Question: I have PrimeNg and Angular Materials buttons on the same td. I am trying to resize my mat-buttons to match size with my pButtons but they will not change properly.
Should I be using a different type of button with my icon?

'''
<button mat-mini-fab class="identify_icon"(click)="zebraIdentify()"><mat-icon svgIcon="identify_icon"></mat-icon> </button>
<button mat-mini-fab class="start_icon" (click)="zebraStartReads()"><mat-icon svgIcon="start_icon"></mat-icon> </button>
<button mat-mini-fab class="stop_icon" (click)="zebraStopReads()"><mat-icon svgIcon="stop_icon"></mat-icon> </button>
'''
'''
::ng-deep .mat-mini-fab {
height:3px !important;
padding-bottom: 40px !important;
border-radius: 9px !important;
/* font-size: 1em; */
transition: none !important;
box-shadow: none !important;
margin-right: 5px;
margin-left: 5px;
}
.identify_icon {
background-color: #59BFC9;
}
.start_icon {
background-color: #A2CB75;
}
.stop_icon {
background-color: #E01515;
}
'''
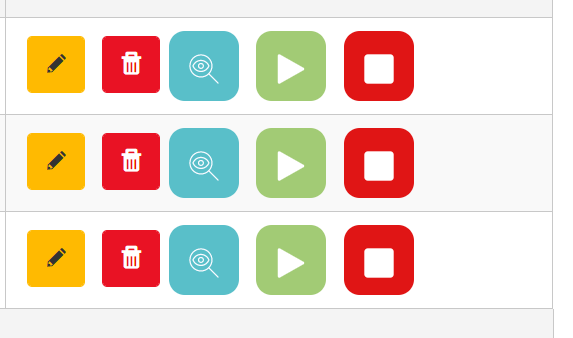
Answer: Add 'transform: scale(2);' style for svg element you want to resize, where 2 is 200% of actual size:
'''
.size-24 button svg {
width: 24px;
height: 24px;
transform: scale(2);
}
'''